Question: I have a client that wants a landing page like this:

What he wants is for the lines that join the center image with the others to be animated (like if they were painted from the start point to the final point).
Is there any jQuery plugin to achieve this?
Thanks!
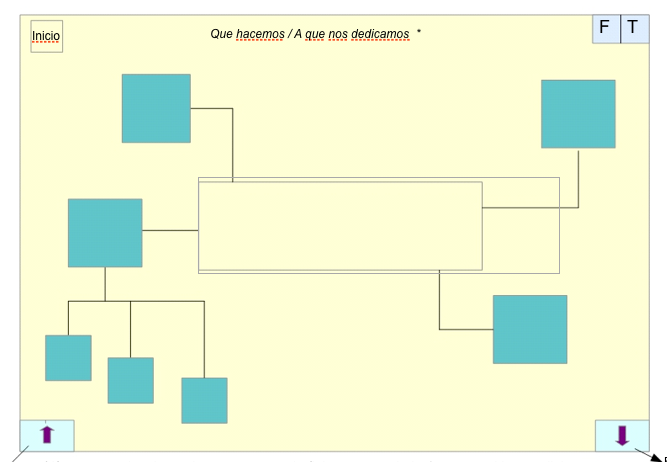
Answer: You can draw using the HTML 5 canvas and straight JS:
With this HTML:
'''
<canvas id="mycanvas" width=500></canvas>
'''
And this Javascript:
'''
x = 50;
y = 75
startx = 0;
starty = 75;
function drawIt() {
var c = document.getElementById("mycanvas");
var ctx = c.getContext("2d");
ctx.beginPath();
ctx.lineWidth = "2";
ctx.strokeStyle = "blue"; // Green path
ctx.moveTo(startx, starty);
ctx.lineTo(x, y);
ctx.stroke(); // Draw it
if (x > 350) {
window.clearInterval(timerId);
} else if (y <= 25 && x >= 250) {
starty = 25;
x += 5;
} else if (y <= 75 && x >= 250) {
x = startx = 250;
y -= 5;
} else {
x += 5;
}
}
timerId = window.setInterval(drawIt, 30);
'''
Sample fiddle: <URL>